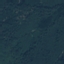
Land use / land cover: Forest